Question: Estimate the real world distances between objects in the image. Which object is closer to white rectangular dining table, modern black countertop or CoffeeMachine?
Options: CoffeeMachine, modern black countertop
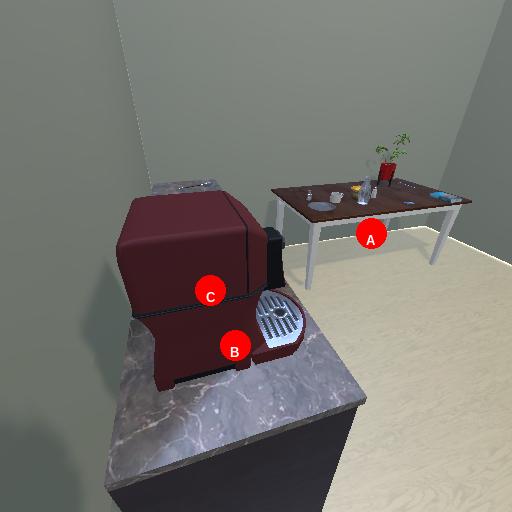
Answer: CoffeeMachine